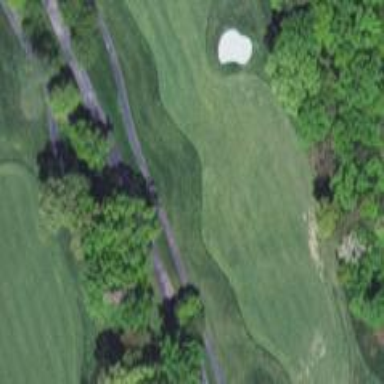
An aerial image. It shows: View of golf hole.